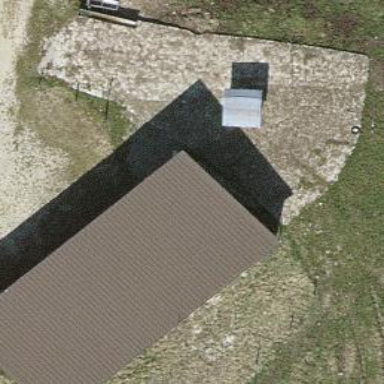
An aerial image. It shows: Flat-roofed farm auxiliary building.